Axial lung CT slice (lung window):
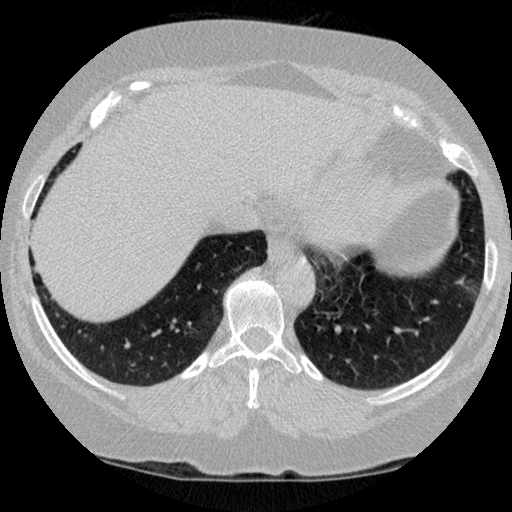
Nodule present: no